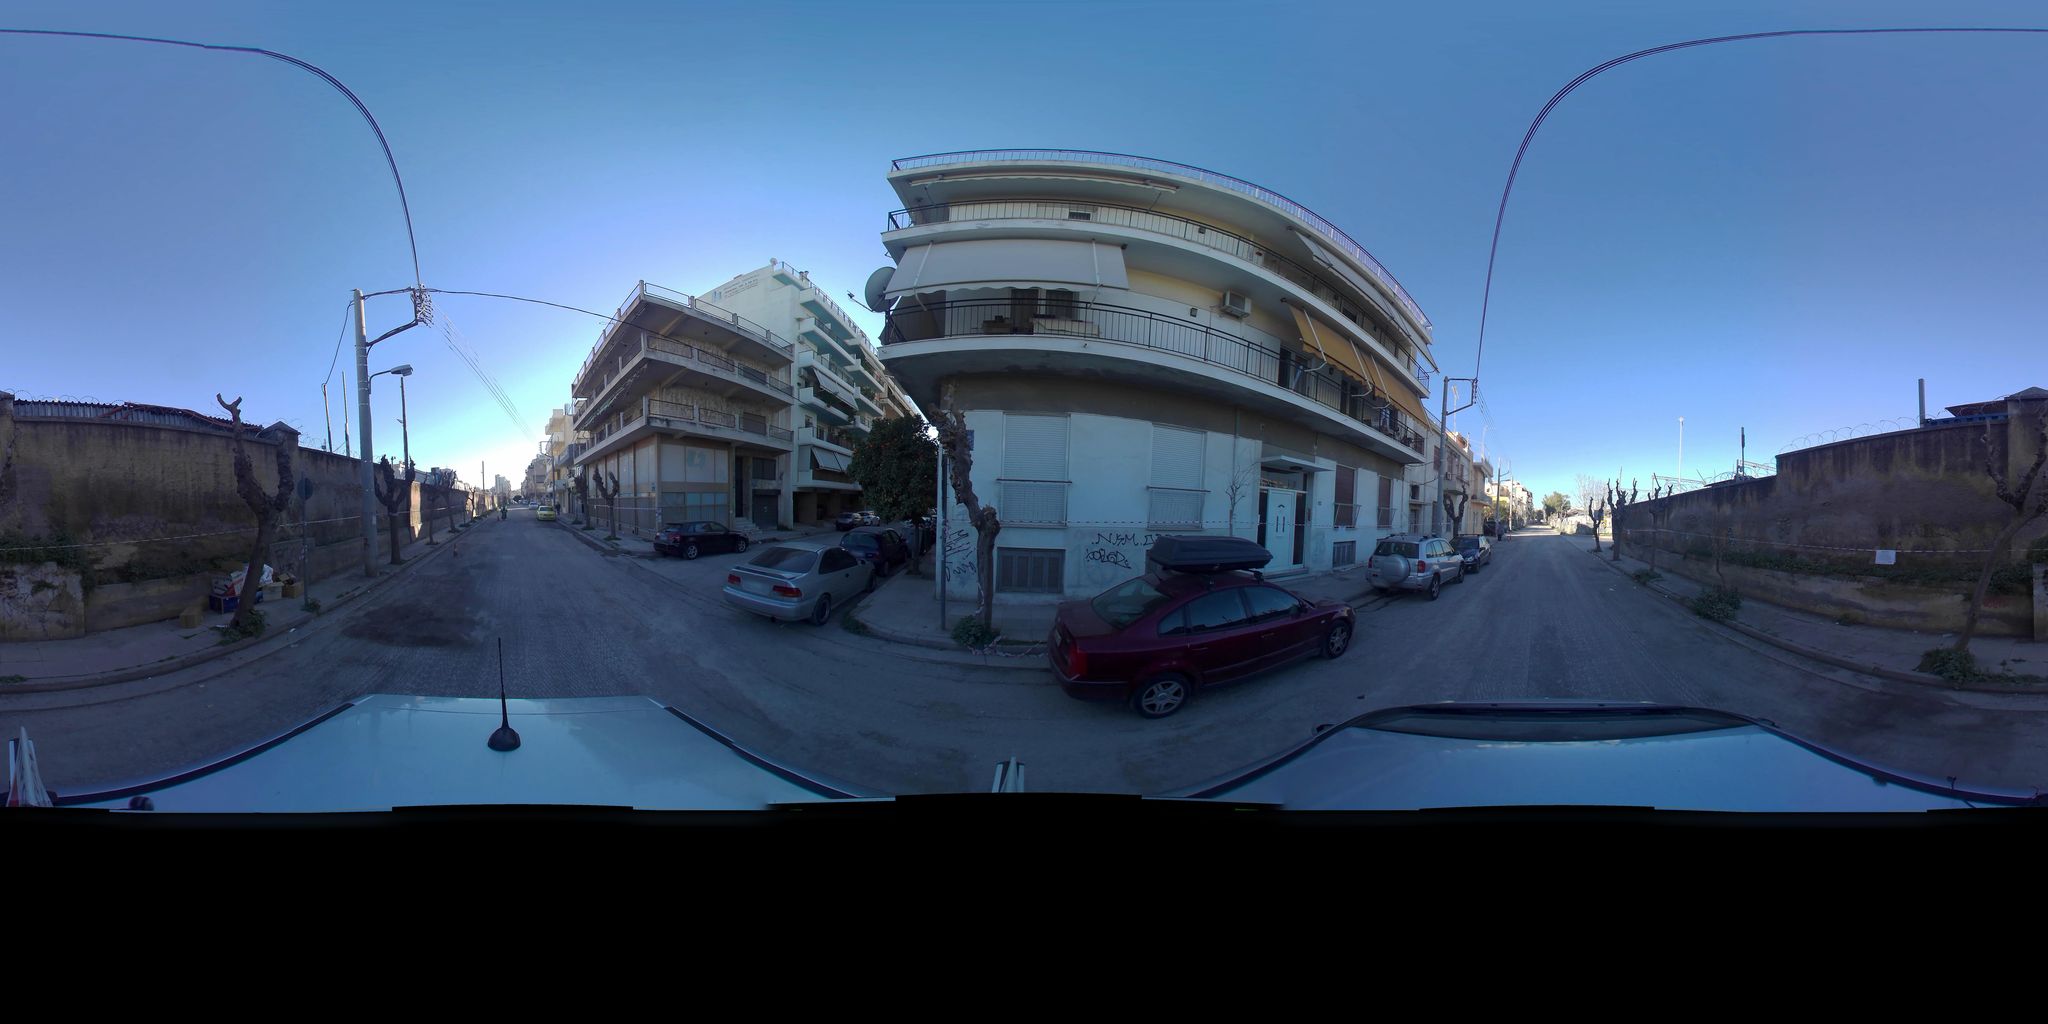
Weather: snowy
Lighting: day
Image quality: good
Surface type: railway
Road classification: residential
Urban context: urban centre
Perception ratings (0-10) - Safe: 1.21, Lively: 4.27, Beautiful: 1.83, Boring: 6.92, Depressing: 6.87, Wealthy: 4.21